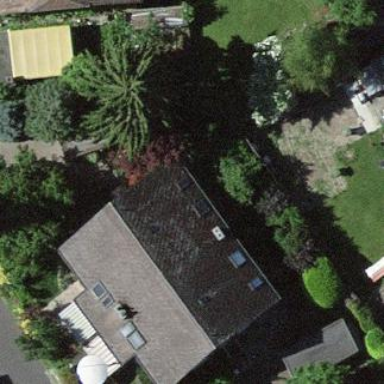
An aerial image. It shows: House with gabled roof oriented across.